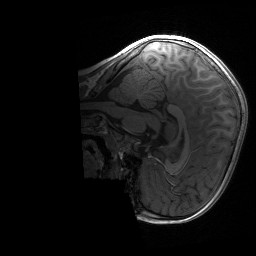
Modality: T1w
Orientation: sagittal
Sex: male
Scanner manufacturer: siemens
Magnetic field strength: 3 T
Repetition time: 1.9 s
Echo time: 0.00243 s